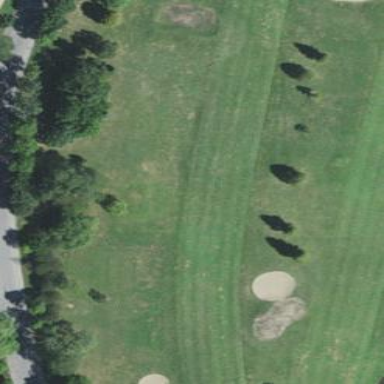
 part of golf course fairway. It is used for the sport of golf."